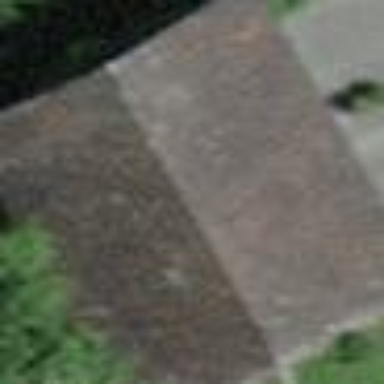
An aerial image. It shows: Garage building.